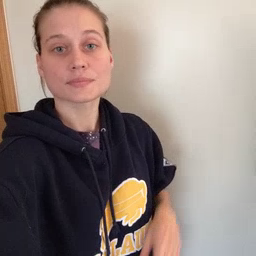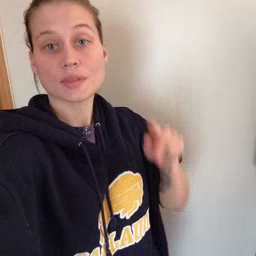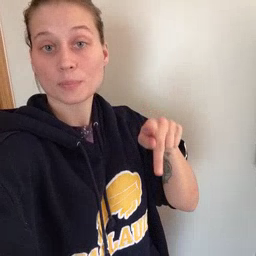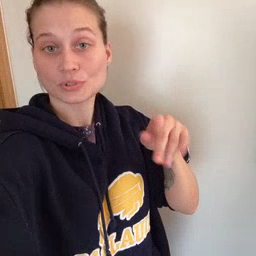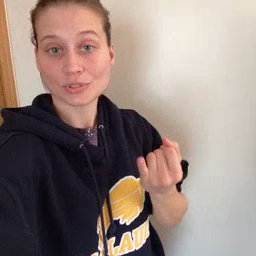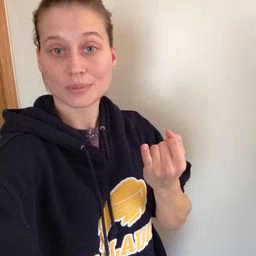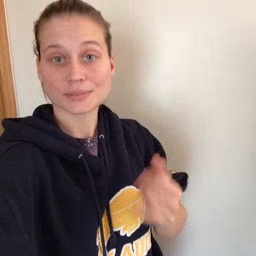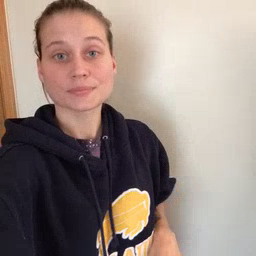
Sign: pajamas